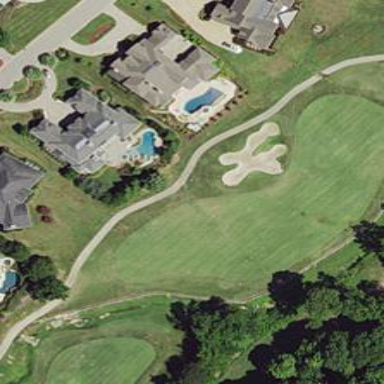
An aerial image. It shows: Golf hole.